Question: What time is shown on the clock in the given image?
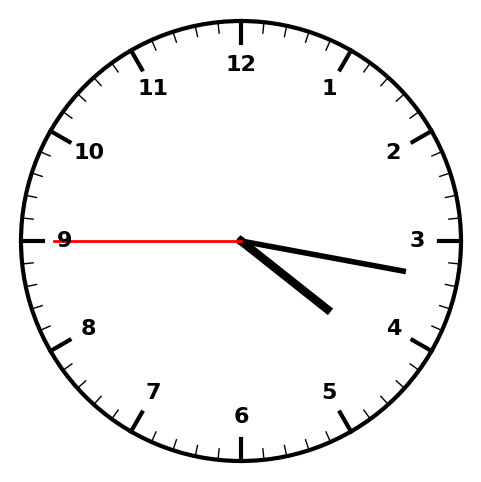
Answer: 04:16:45